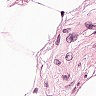
Metastatic tissue present: no